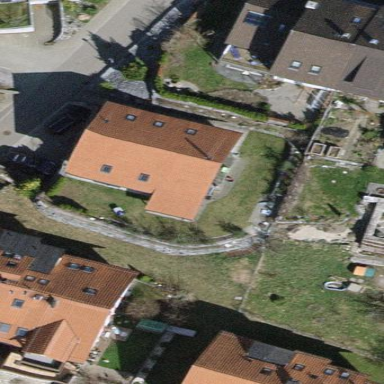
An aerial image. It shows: Detached building.